Aerial crown-view tile of a tropical tree (Barro Colorado Island, Panama), acquired 20240918:
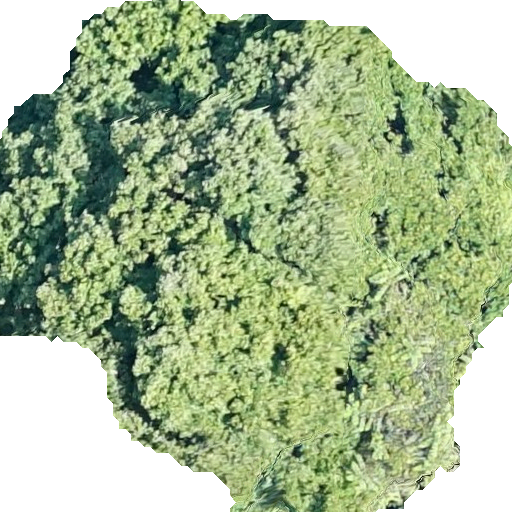
Species: Prioria copaifera
GBIF accepted scientific name: Prioria copaifera
Crown area: 332.218 m²